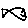
Label: fish